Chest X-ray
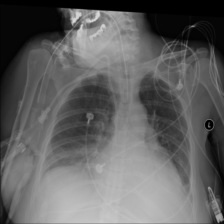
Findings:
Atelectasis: negative
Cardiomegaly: negative
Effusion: positive
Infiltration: positive
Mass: negative
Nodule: negative
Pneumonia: negative
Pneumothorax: negative
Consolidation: negative
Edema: negative
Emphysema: negative
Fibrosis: negative
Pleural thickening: negative
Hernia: negative